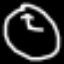
Label: clock